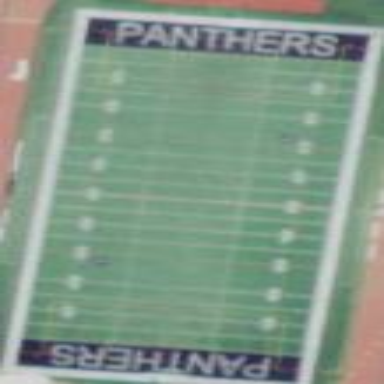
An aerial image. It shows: Pitch for American football.